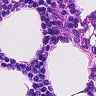
Metastatic tissue present: no